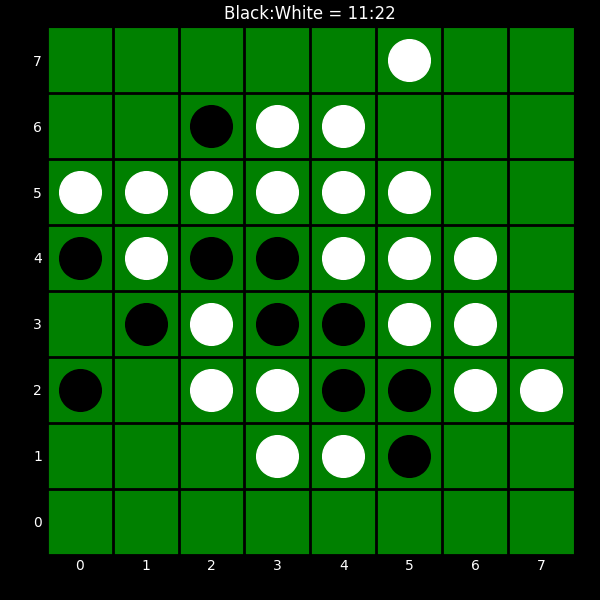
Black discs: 11
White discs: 22